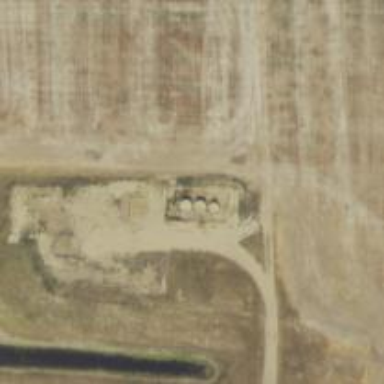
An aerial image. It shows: Storage tank with man-made structure.